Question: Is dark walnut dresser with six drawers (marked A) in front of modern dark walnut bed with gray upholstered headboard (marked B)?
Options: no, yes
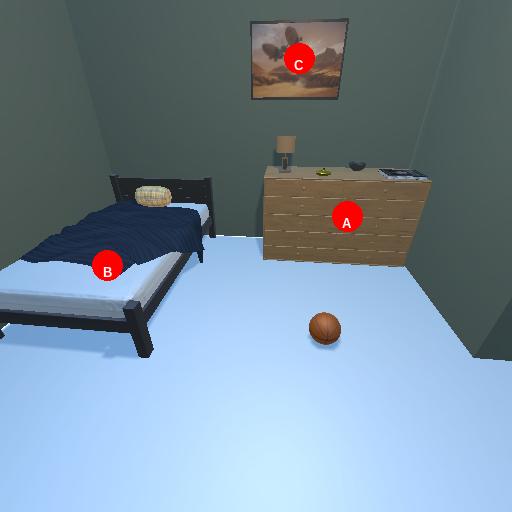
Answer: no